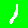
Digit: 1